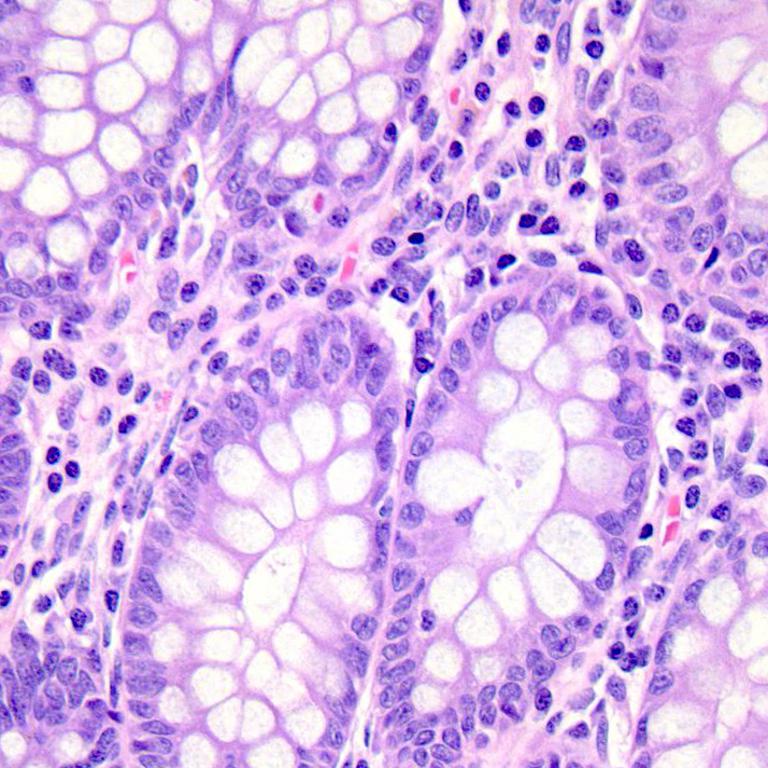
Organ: colon
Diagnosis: benign